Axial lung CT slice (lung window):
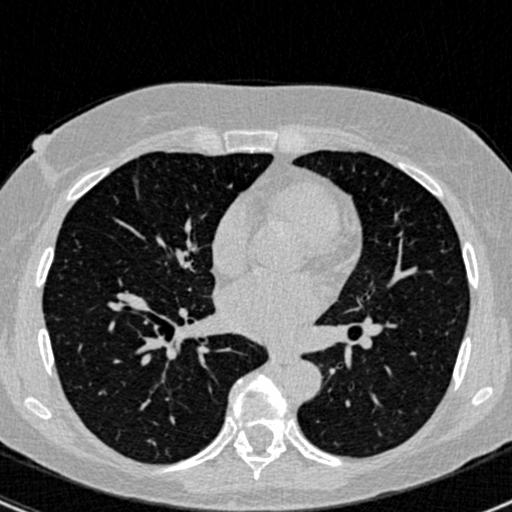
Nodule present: no